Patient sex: M
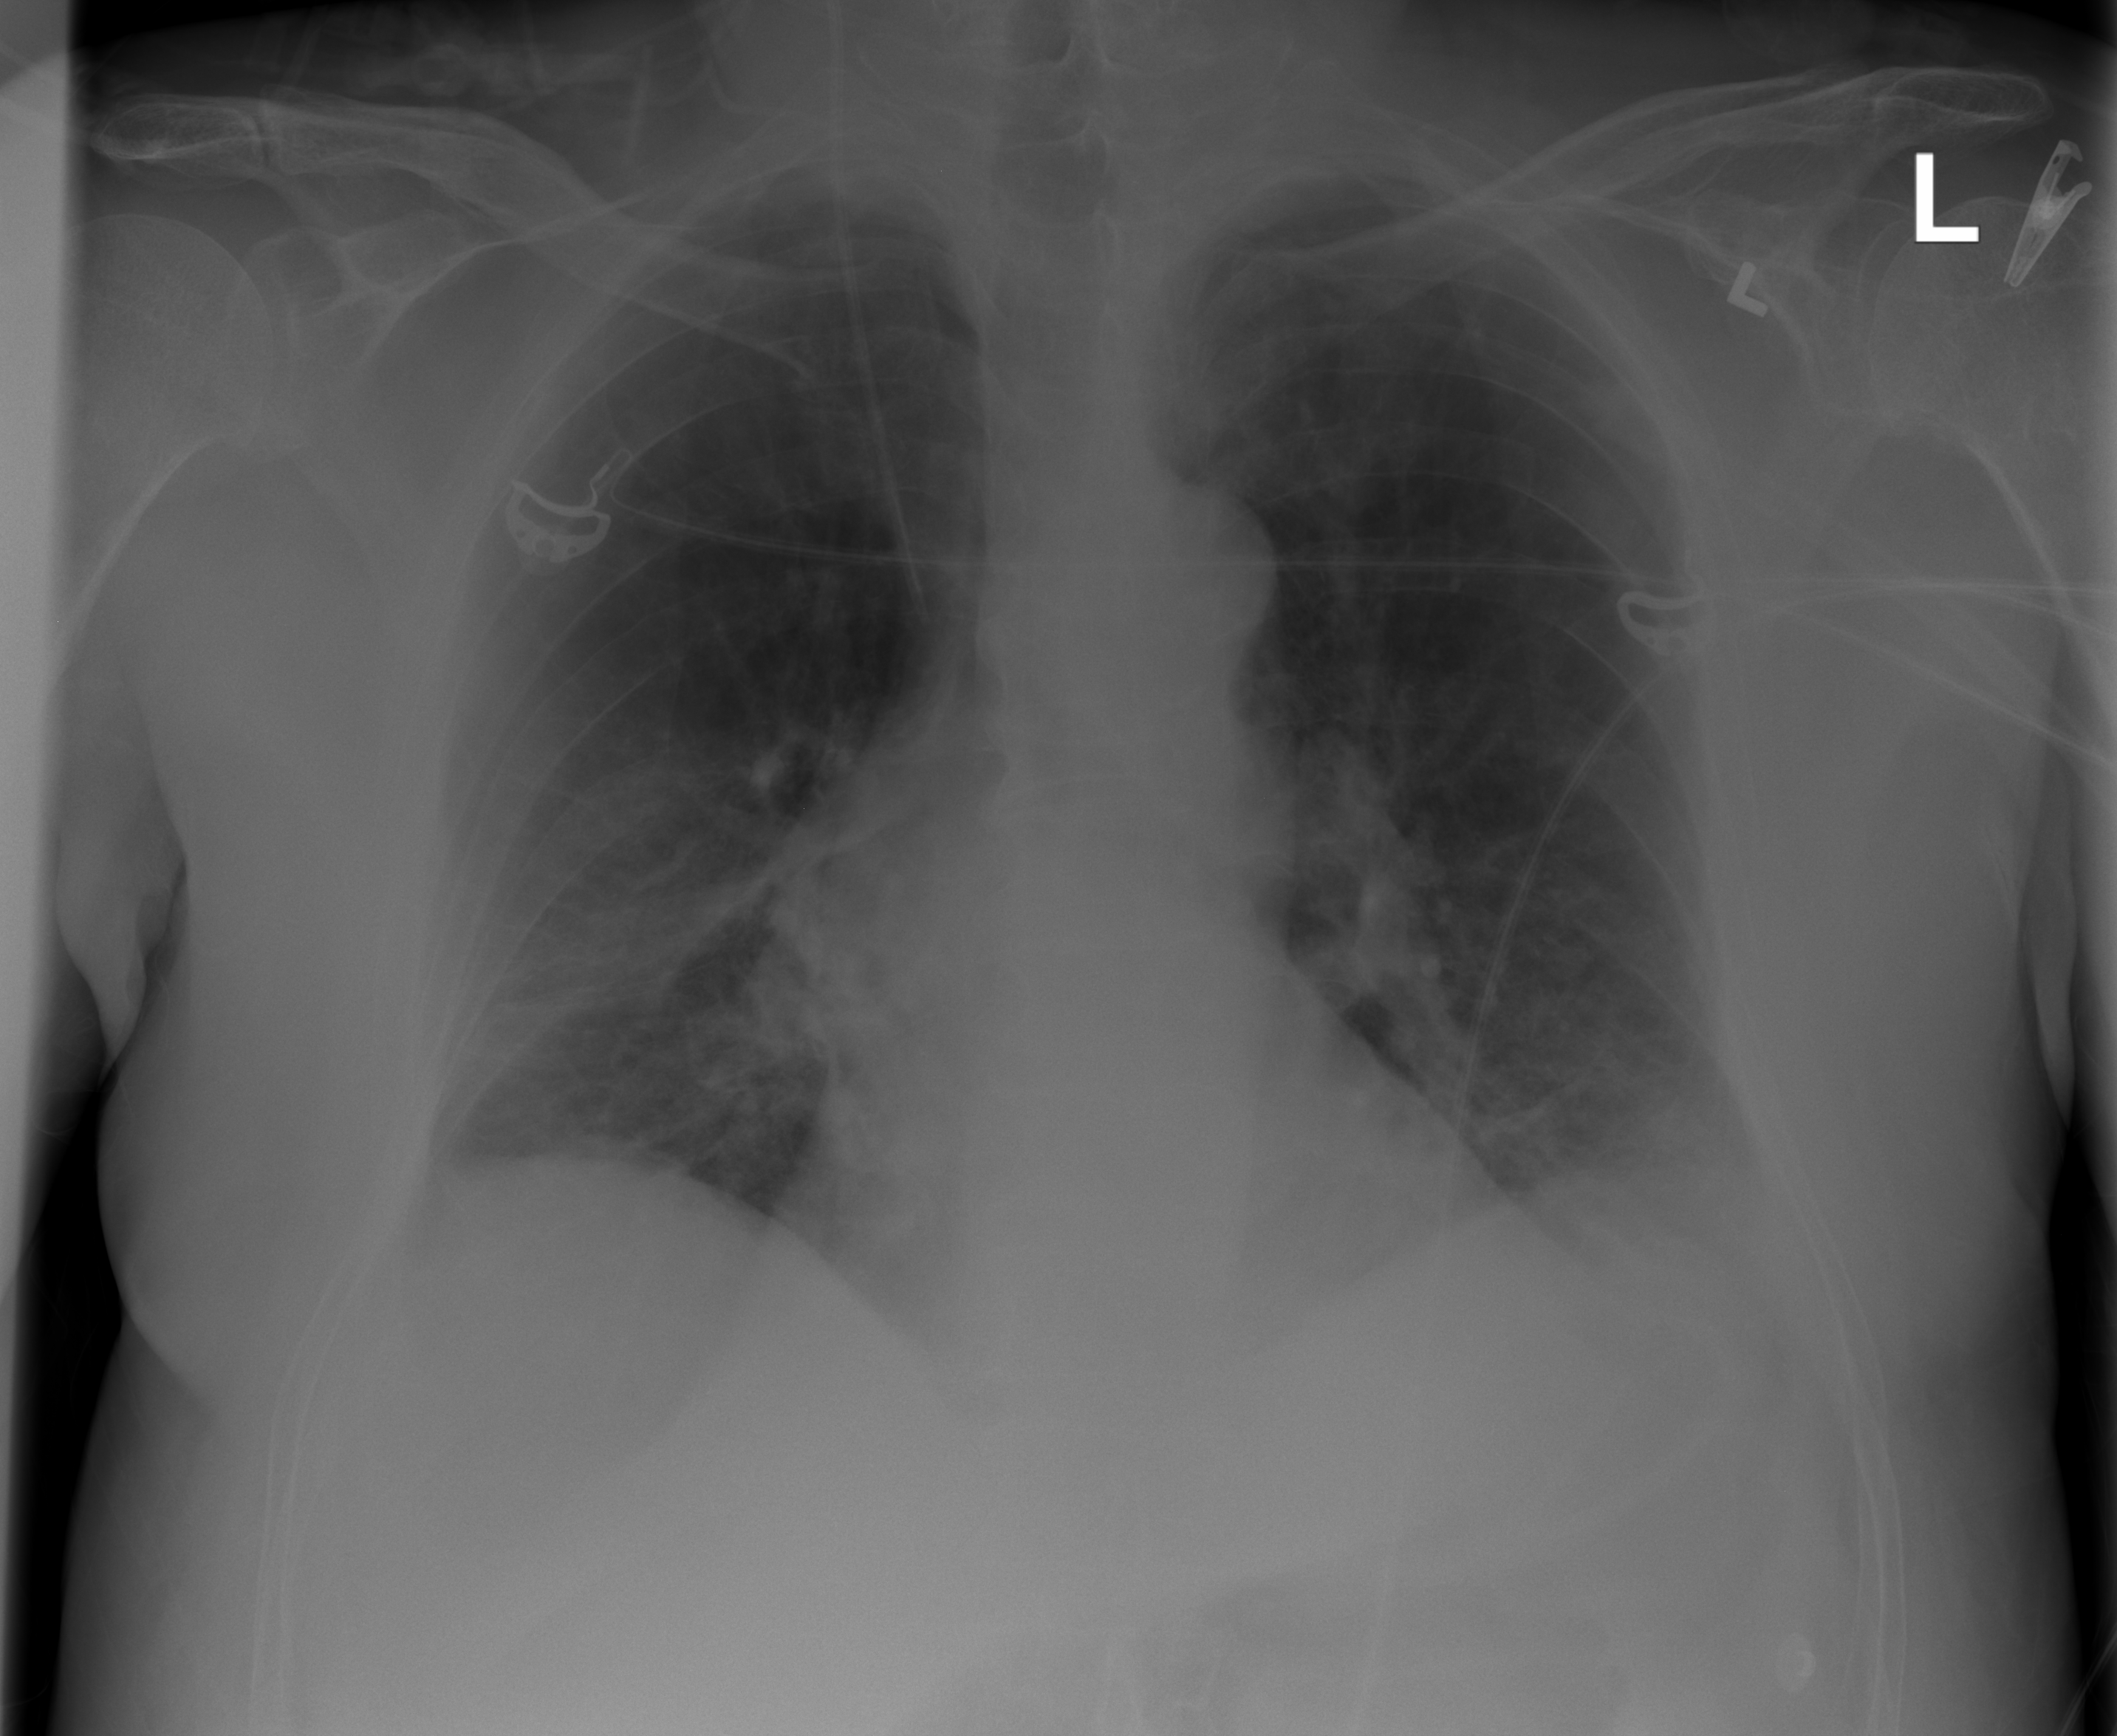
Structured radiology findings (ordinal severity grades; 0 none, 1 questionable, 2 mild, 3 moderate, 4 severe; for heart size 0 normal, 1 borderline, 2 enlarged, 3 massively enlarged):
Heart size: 1
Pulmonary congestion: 2
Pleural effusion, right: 2
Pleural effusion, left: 2
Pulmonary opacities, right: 2
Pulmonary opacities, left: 3
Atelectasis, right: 2
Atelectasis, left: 2